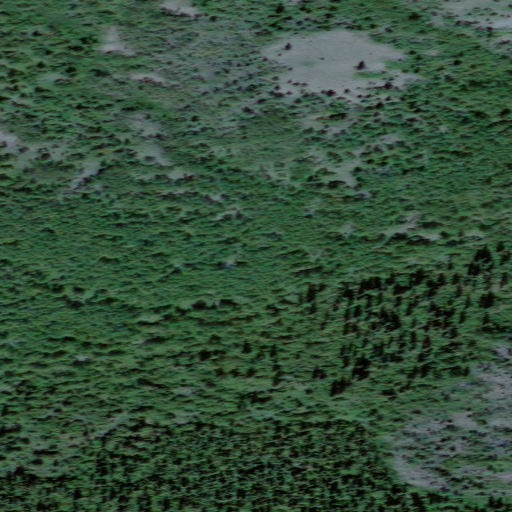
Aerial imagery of mountain in Alaska named Niitltoktalogi Mountain containing only unknown